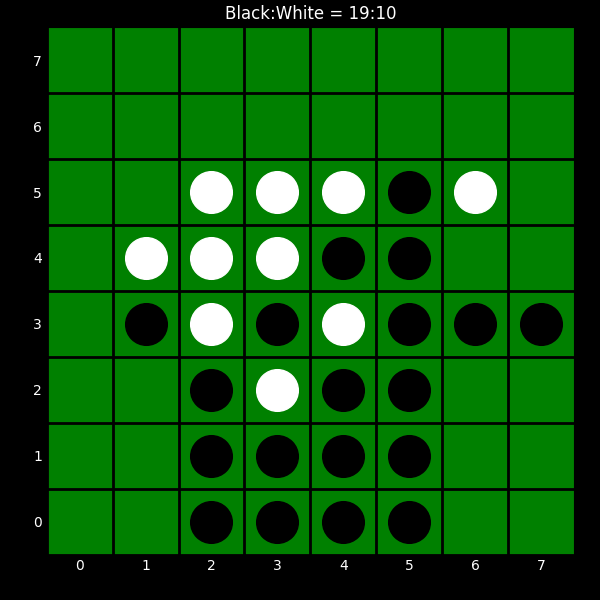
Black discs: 19
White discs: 10